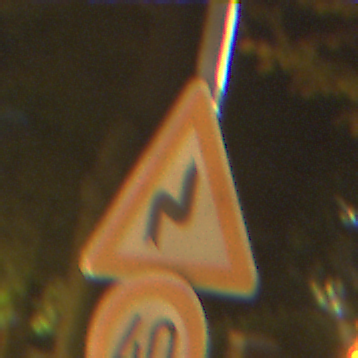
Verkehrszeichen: DoppelkurveRechts
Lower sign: Geschwindigkeit40
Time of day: Night
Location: Outdoor (Urban)
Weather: Clear
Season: NotSpecified
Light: Artificial